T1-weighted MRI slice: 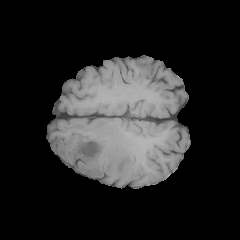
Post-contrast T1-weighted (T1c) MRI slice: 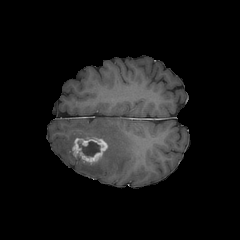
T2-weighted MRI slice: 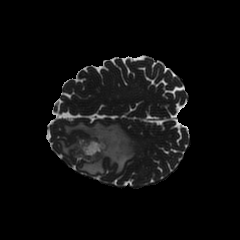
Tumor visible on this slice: yes